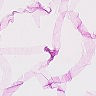
Metastatic tissue present: no